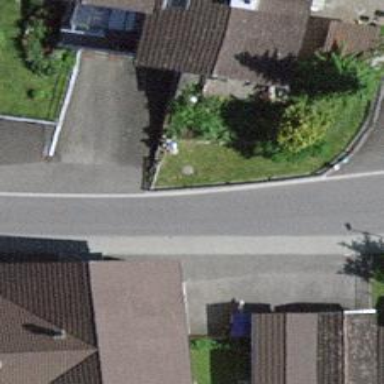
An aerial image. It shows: Smooth asphalt road in residential area.